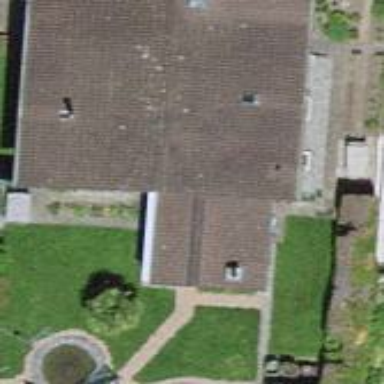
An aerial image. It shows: Simple and straightforward house.